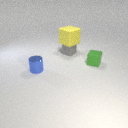
small gray rubber cube to the right of small blue metal cylinder